Interaction volume radius: 10 \u00c5
Interaction volume height: 15 \u00c5
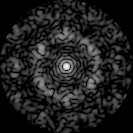
Disorder parameter: 0.6941